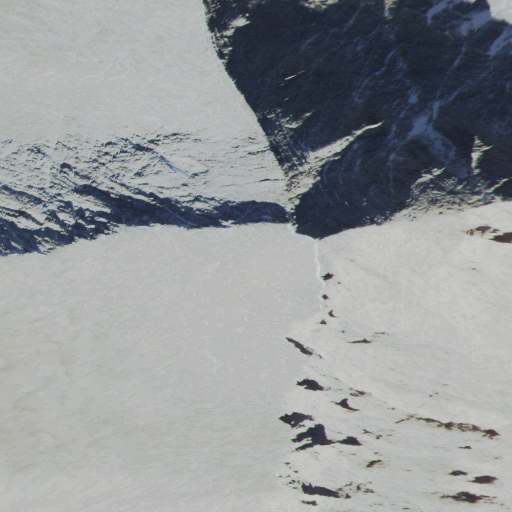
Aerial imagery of mountain in Idaho named Lee Peak containing snow, barren land, and grassland